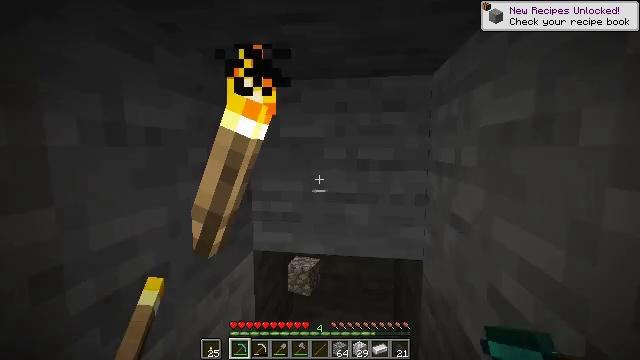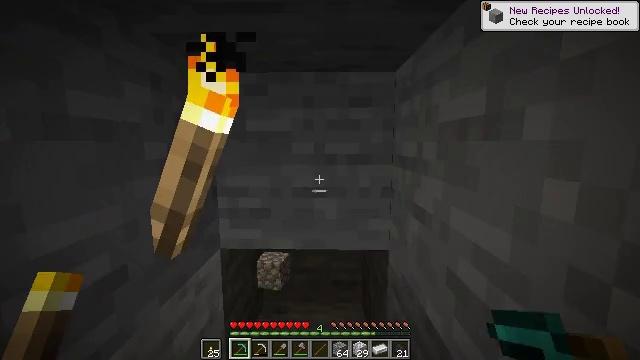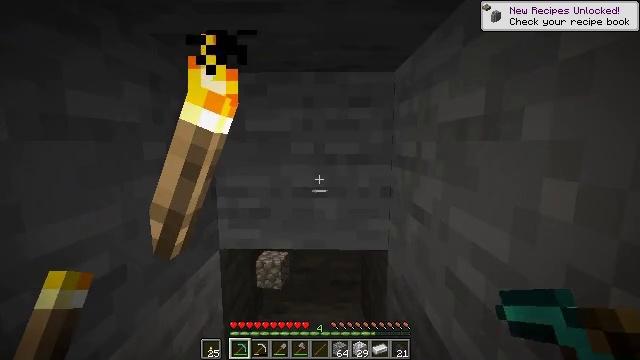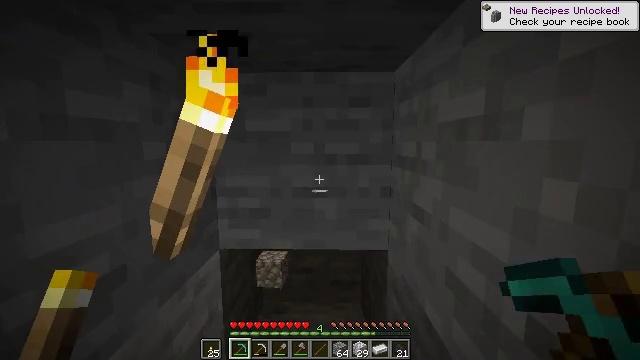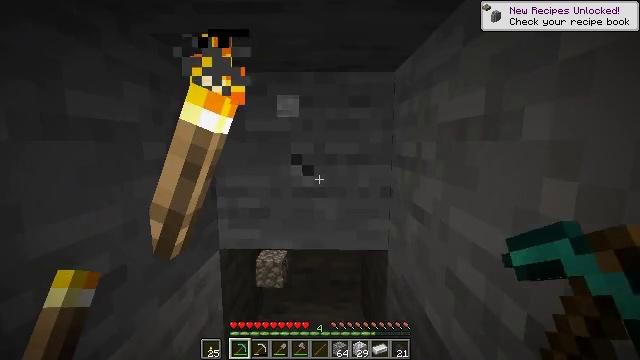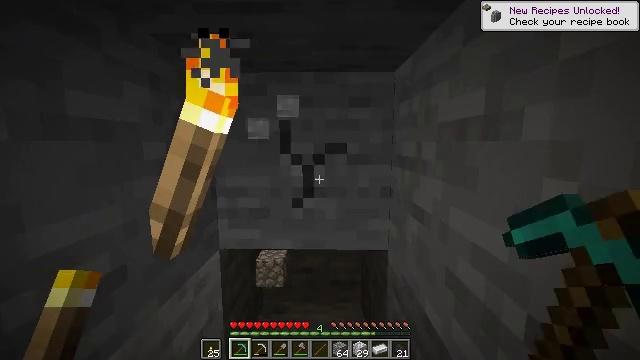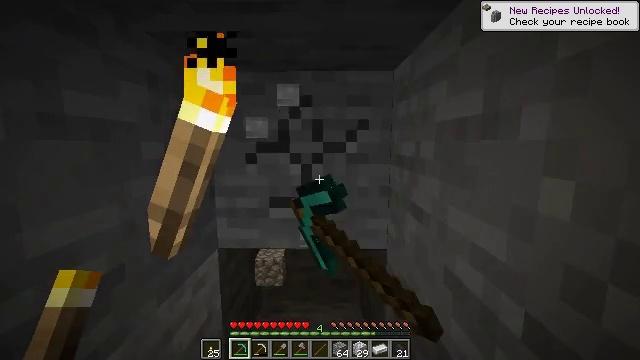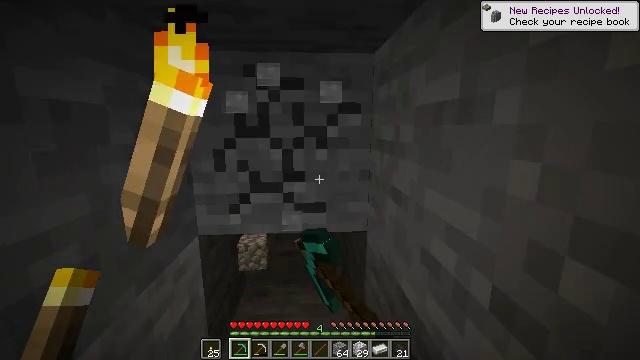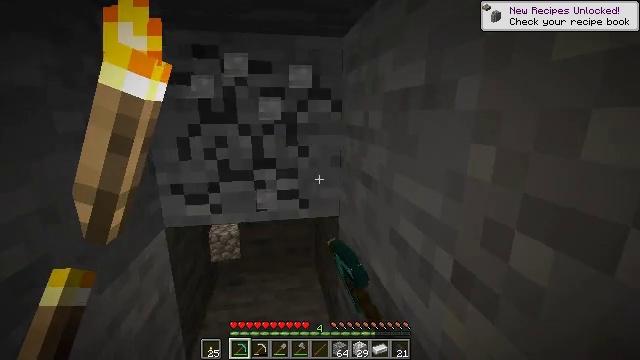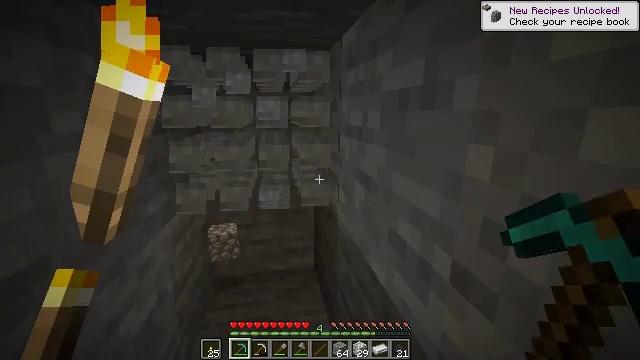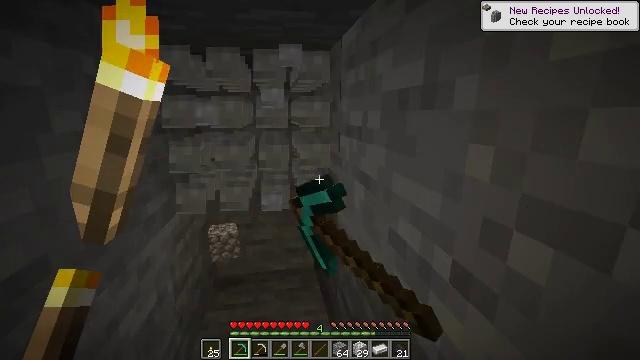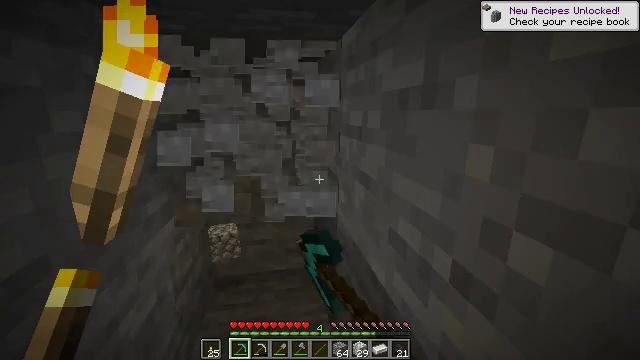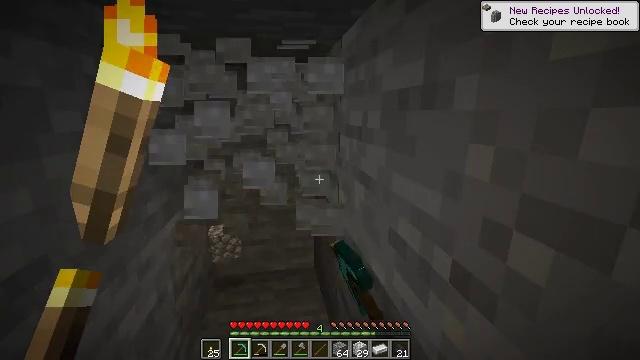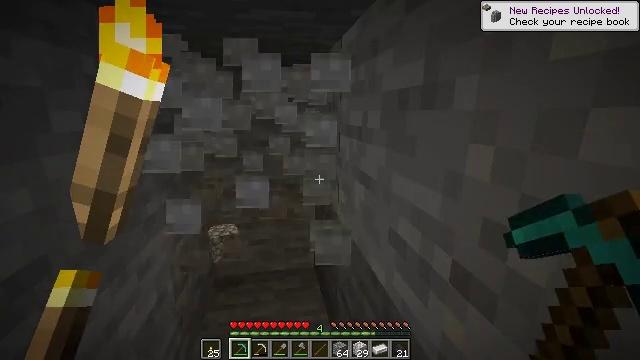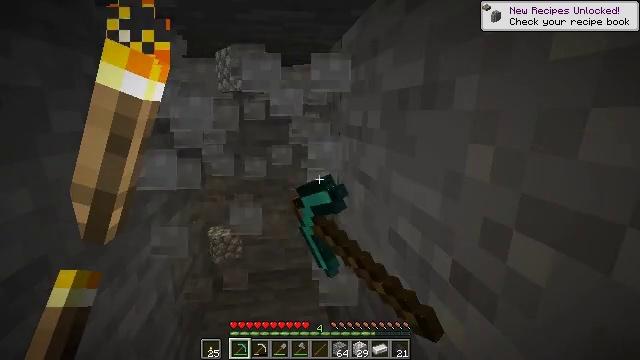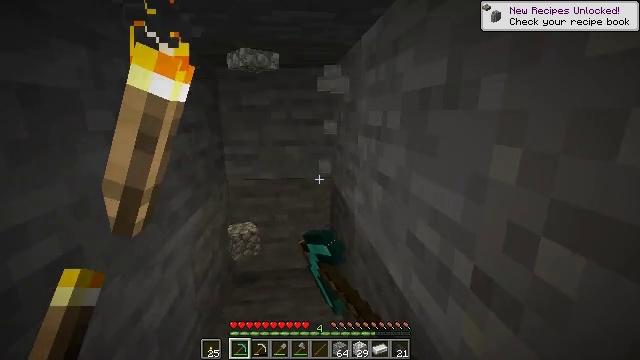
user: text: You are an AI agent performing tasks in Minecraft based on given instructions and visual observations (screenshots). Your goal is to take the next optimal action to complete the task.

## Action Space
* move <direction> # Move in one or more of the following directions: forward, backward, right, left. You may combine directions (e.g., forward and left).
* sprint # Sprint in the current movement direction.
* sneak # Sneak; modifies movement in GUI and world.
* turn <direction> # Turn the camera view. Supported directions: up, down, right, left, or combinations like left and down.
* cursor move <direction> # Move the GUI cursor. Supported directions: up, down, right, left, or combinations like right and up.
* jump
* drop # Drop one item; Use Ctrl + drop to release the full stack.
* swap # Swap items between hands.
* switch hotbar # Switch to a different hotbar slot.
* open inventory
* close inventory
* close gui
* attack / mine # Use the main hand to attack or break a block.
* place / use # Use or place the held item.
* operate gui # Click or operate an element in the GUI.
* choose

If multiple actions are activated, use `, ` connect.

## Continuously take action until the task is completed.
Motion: motion action
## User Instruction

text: Break the stone block.
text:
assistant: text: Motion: turn right and down
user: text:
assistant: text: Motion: no_op
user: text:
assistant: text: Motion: no_op
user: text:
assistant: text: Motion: attack / mine
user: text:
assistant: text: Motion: attack / mine
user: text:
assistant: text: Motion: attack / mine
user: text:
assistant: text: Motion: turn right and down, attack / mine
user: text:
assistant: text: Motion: turn right and down, attack / mine
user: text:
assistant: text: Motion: attack / mine
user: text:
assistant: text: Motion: attack / mine
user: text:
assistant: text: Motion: attack / mine
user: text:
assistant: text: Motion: attack / mine
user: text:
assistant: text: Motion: attack / mine
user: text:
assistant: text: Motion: attack / mine
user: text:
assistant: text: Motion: turn left, attack / mine
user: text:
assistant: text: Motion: turn left, attack / mine
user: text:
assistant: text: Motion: turn left, attack / mine
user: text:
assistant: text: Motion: move forward, attack / mine
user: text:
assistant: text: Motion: move forward, attack / mine
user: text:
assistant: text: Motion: move forward, attack / mine
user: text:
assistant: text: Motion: move forward, attack / mine
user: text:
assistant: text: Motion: move forward, attack / mine
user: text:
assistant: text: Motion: move forward, attack / mine
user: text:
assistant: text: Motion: attack / mine
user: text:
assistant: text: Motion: turn right, attack / mine
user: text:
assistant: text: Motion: turn right, attack / mine
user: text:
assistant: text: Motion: attack / mine
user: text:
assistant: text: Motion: attack / mine
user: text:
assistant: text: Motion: attack / mine
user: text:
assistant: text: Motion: attack / mine